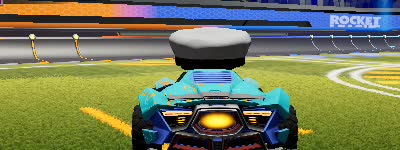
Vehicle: werewolf